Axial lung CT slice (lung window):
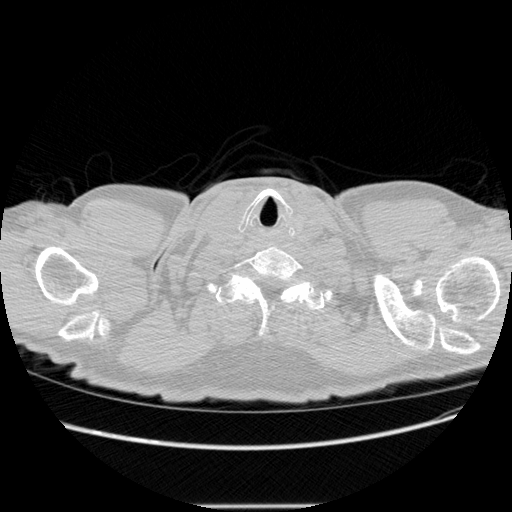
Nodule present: no